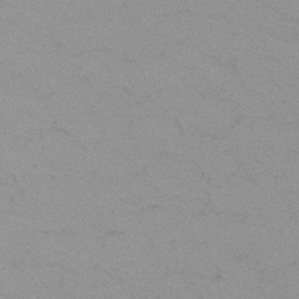
Label: frost